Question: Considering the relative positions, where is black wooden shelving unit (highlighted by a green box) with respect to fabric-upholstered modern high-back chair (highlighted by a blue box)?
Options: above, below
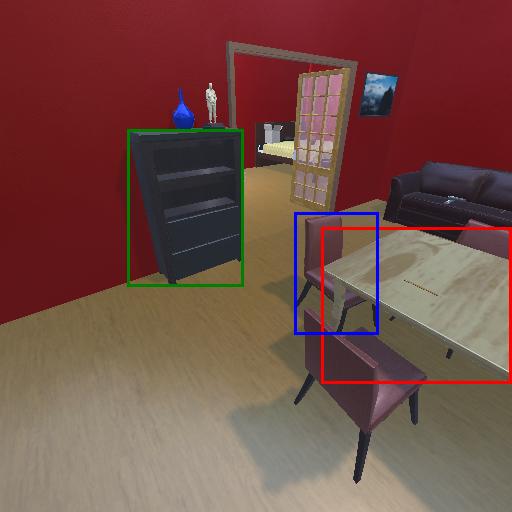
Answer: above